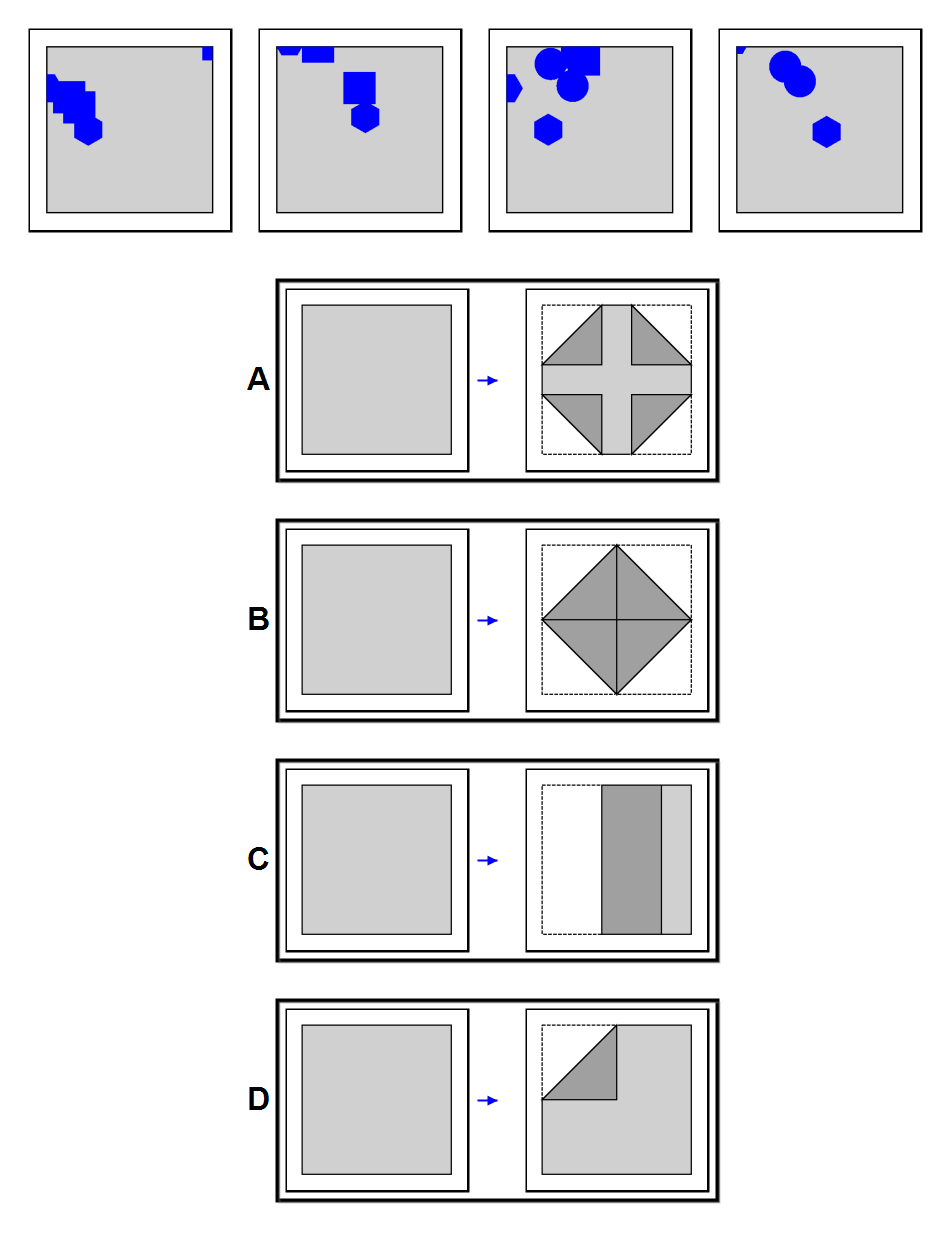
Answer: D